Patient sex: M
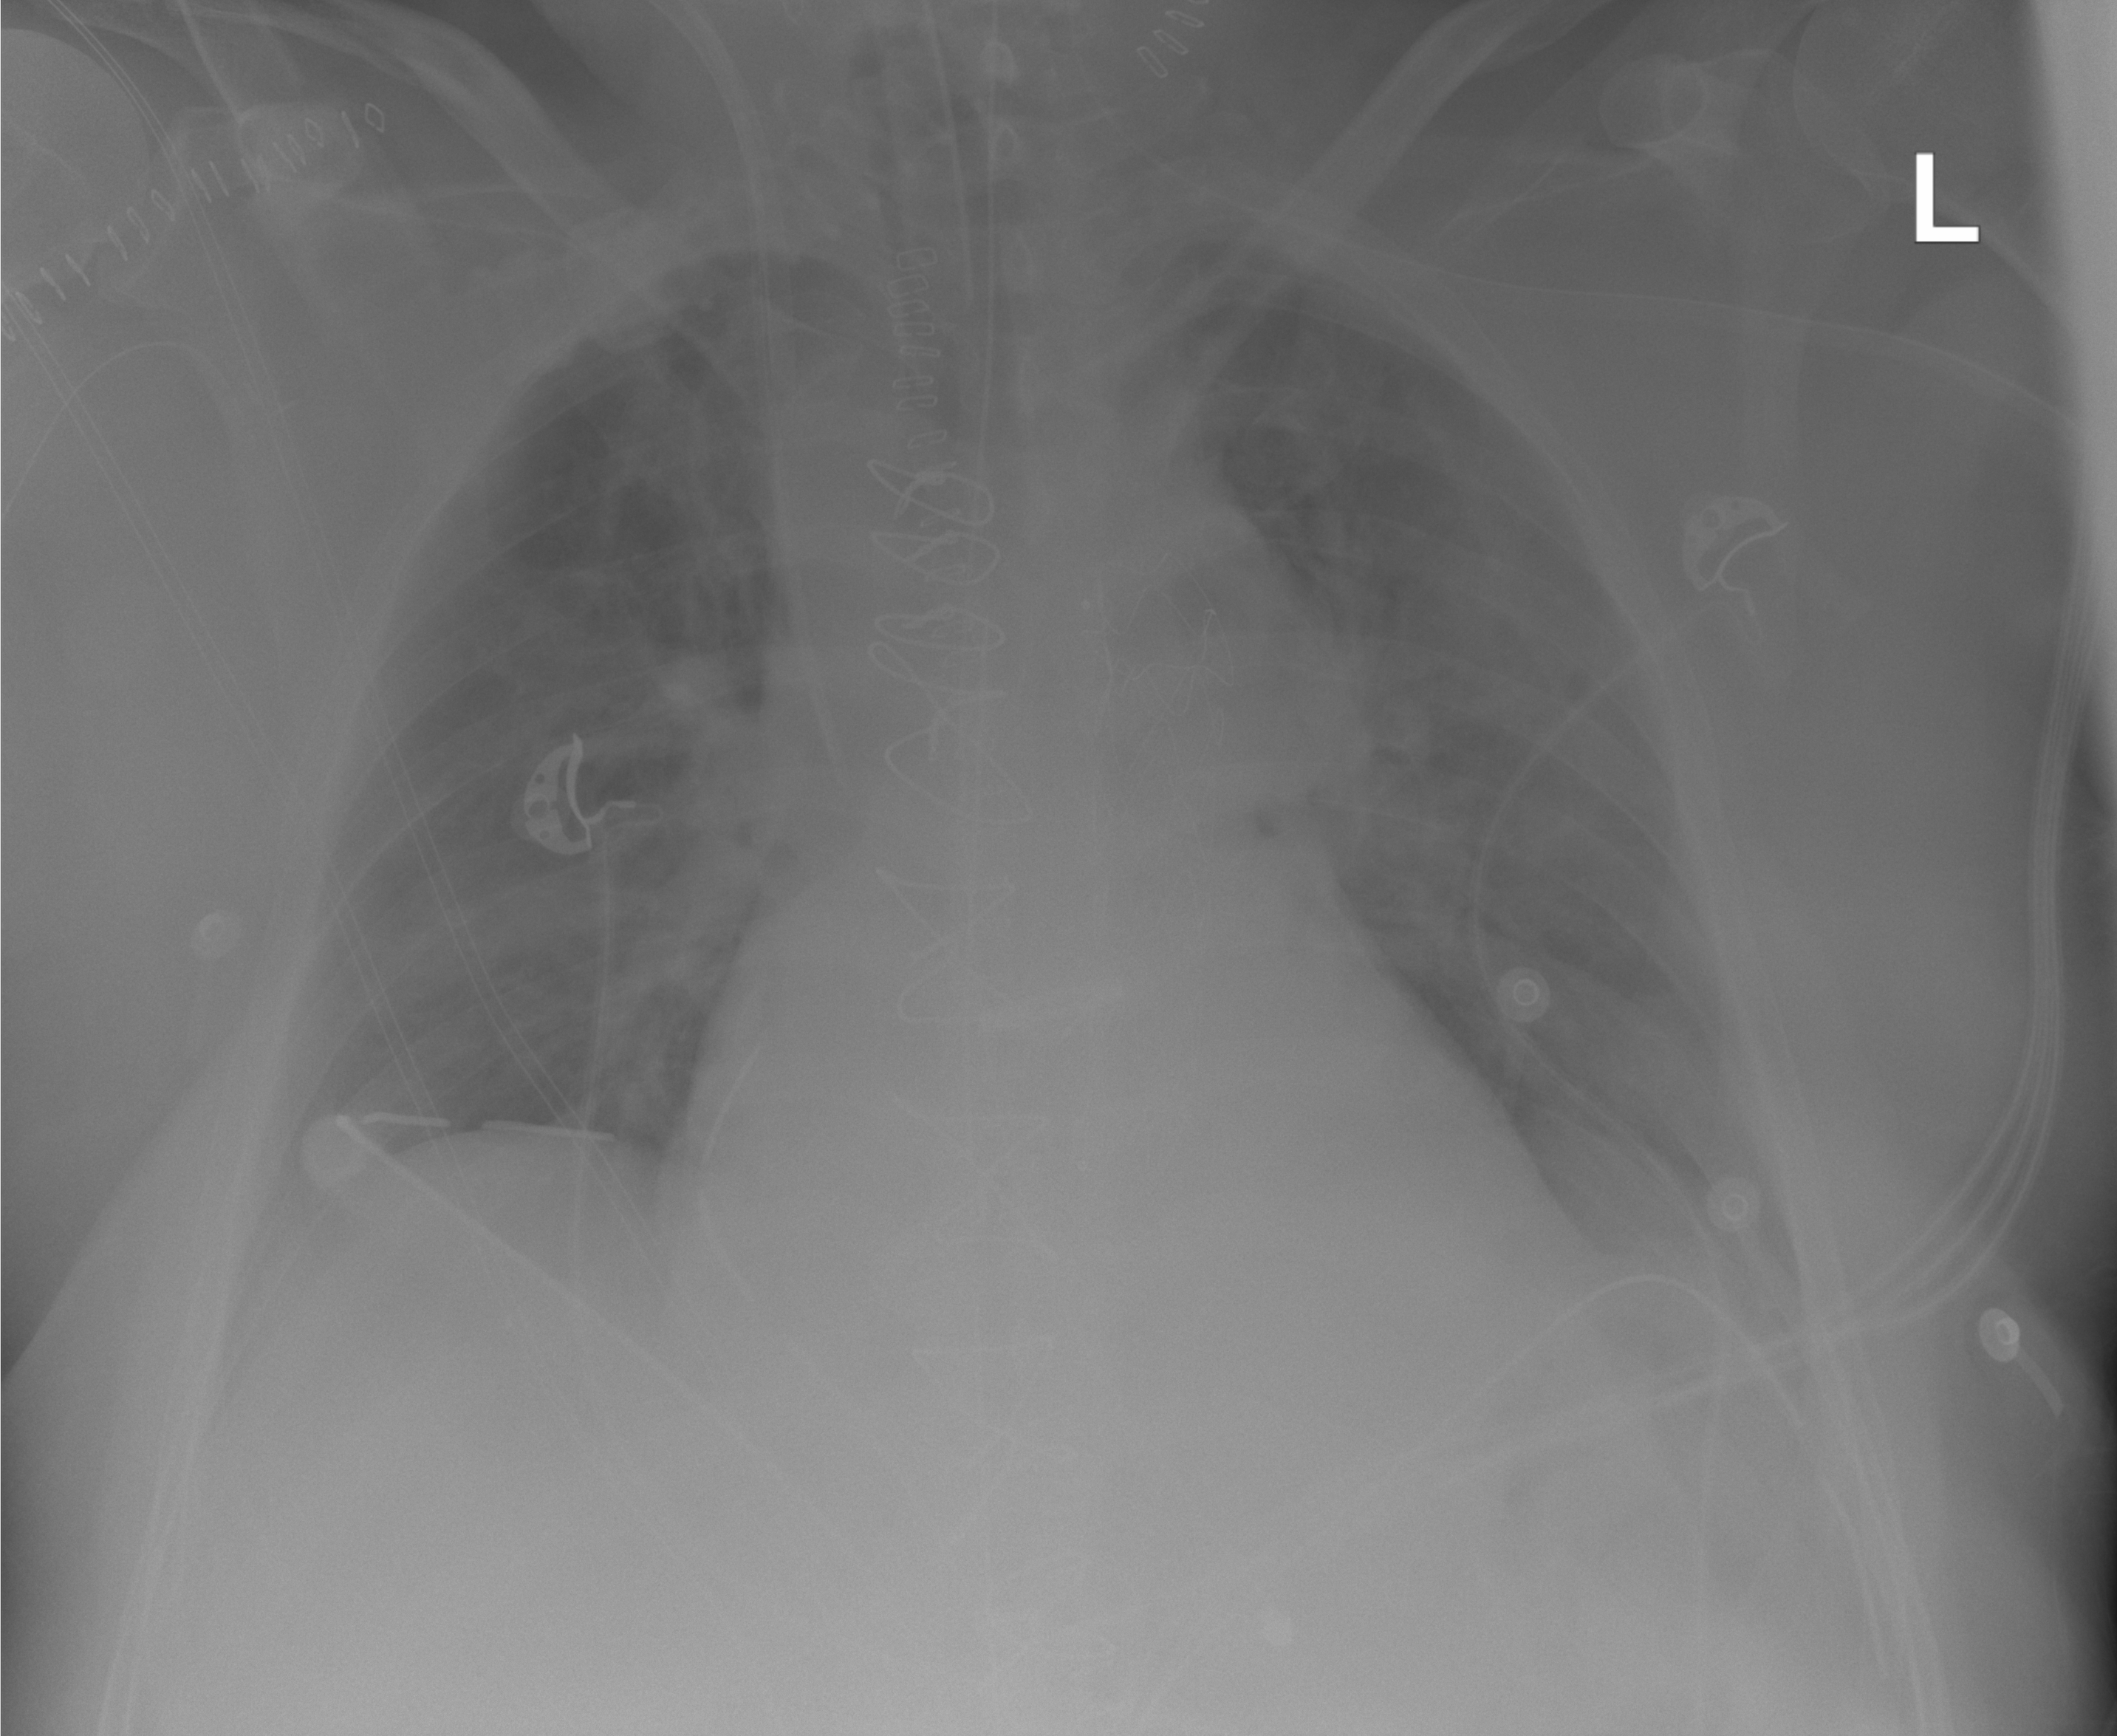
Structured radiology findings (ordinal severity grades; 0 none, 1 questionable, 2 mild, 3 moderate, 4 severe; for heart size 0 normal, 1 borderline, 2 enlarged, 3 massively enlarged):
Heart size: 0
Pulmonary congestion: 0
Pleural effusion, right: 0
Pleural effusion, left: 0
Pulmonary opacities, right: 0
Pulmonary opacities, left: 0
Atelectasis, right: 1
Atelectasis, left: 1